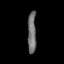
Tissue: skin
Cell type: Epithelial cells
Senescence score: 0.8209
Nuclear area (px): 347
Mean DAPI intensity: 111.444